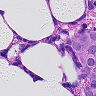
Metastatic tissue present: yes